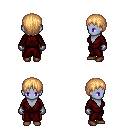
a pixel art fantasy rpg character, female body template, dark elf, purple skin, red robe, red pants, light blonde plain hairstyle, metal gloves, brown shoes, four views (front, back, left, right), 2x2 character sprite sheet, small pixel art, hard edges, no anti-aliasing